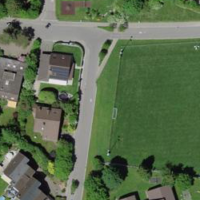
EUNIS habitat code: 53
Species observed at this site:
Streptopelia decaocto
Corvus corone
Passer domesticus
Picus viridis
Turdus merula